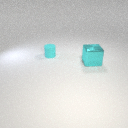
small cyan rubber cylinder to the left of large cyan metal cube